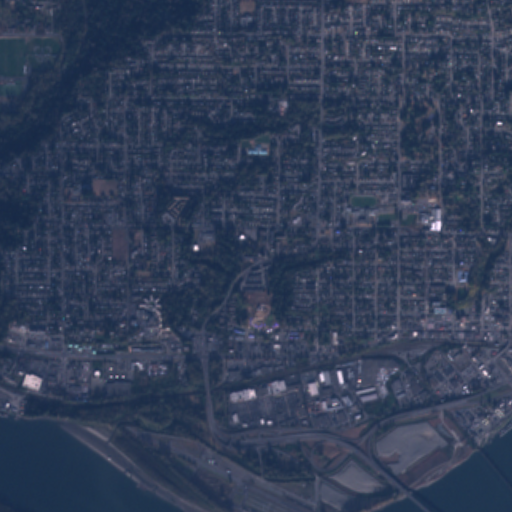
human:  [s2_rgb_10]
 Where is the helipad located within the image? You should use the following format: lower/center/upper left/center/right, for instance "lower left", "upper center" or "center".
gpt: The helipad is located in the lower left of the image.
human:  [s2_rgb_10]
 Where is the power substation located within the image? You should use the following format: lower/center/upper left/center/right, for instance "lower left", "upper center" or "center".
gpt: The power substation is located in the center of the image.
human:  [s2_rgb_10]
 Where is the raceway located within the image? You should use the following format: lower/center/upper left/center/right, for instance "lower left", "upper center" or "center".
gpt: The raceway is located in the lower left of the image.
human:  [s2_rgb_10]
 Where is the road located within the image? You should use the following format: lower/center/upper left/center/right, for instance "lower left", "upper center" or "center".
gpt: There is no road in the image.